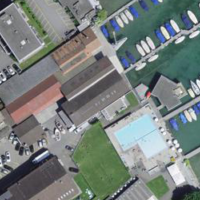
EUNIS habitat code: 54
Species observed at this site:
Diplotaxis muralis